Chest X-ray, PA view. Patient: 27 years old, sex M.
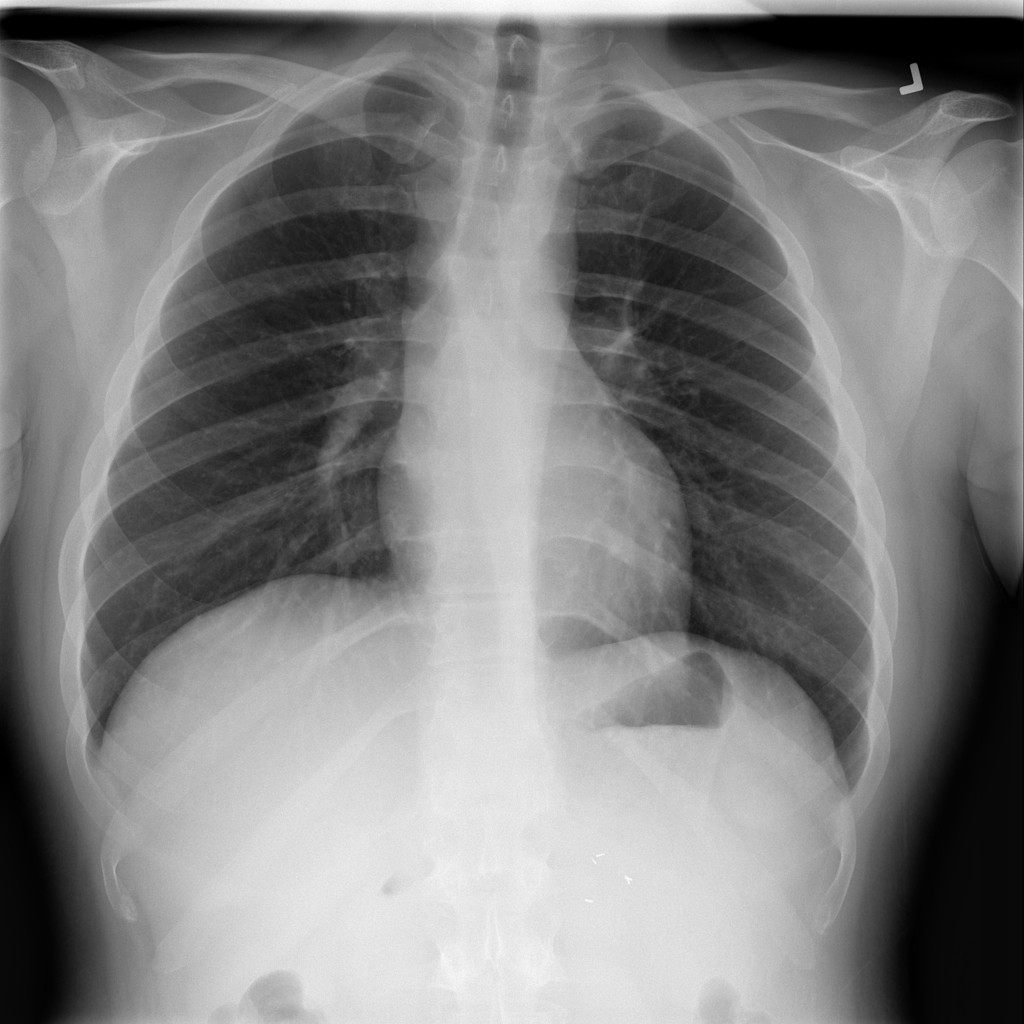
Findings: No Finding